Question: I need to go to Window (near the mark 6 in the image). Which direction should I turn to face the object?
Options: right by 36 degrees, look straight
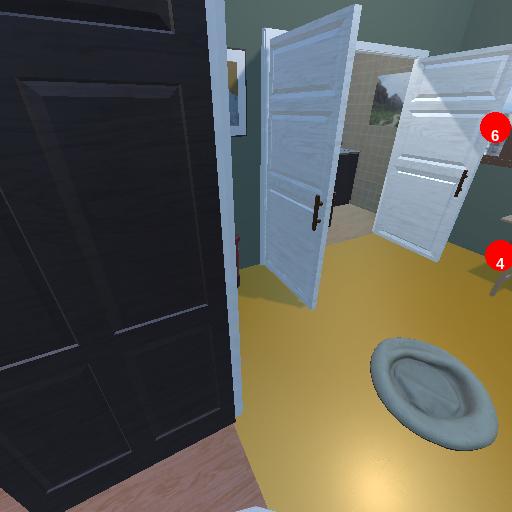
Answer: right by 36 degrees